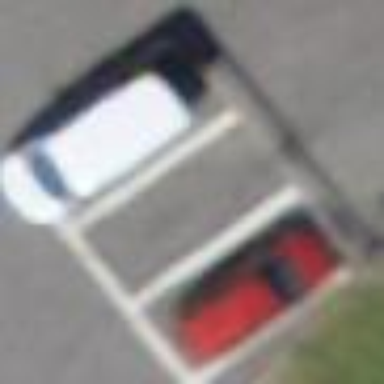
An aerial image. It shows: Street side parking area.